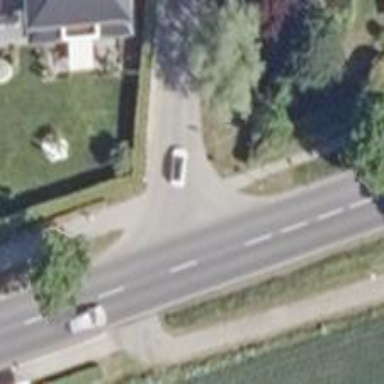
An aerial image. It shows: Road with "give way" sign.